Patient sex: M
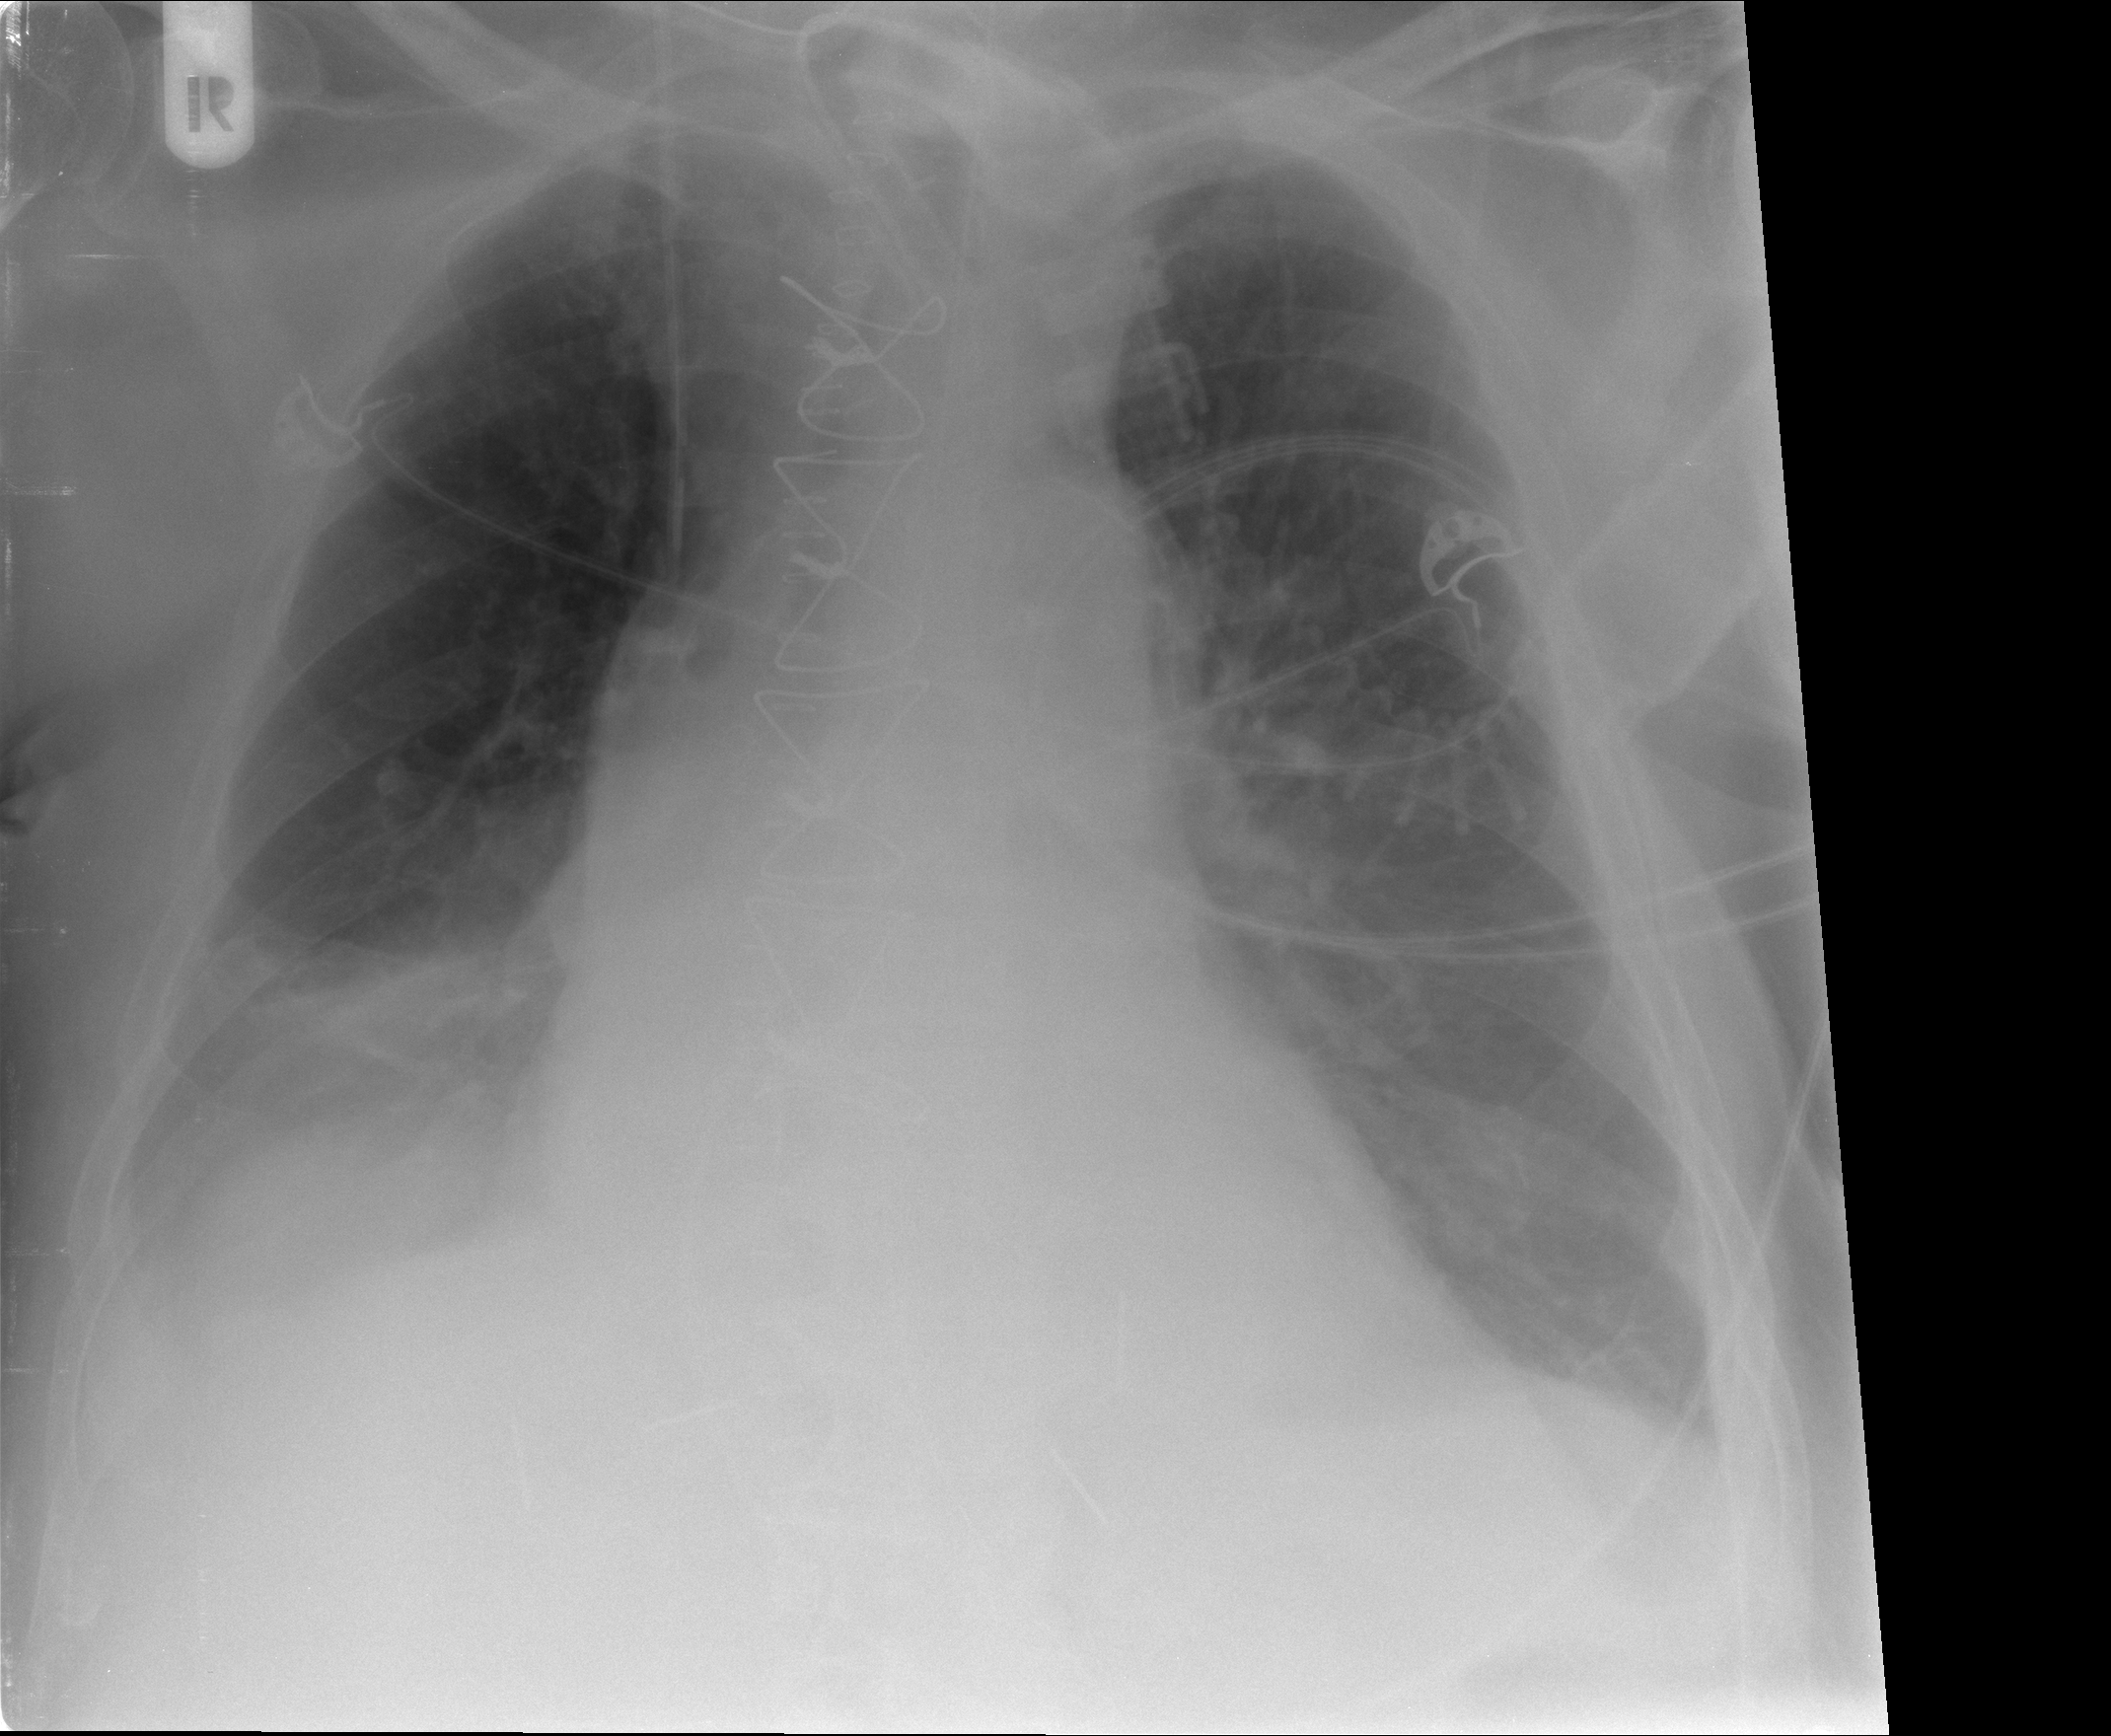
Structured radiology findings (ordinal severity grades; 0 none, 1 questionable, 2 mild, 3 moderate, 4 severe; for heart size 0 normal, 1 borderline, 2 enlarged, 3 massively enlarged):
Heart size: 2
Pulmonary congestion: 0
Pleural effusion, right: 3
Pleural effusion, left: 2
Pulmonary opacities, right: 0
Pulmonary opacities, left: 0
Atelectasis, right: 3
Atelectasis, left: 2